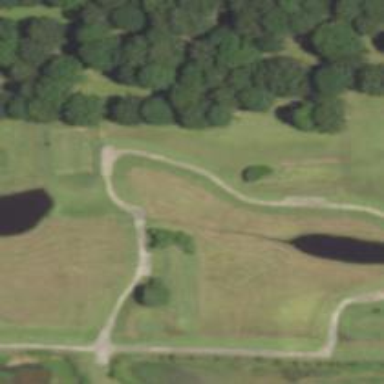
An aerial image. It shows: Pathway for golfing.